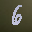
Label: 6